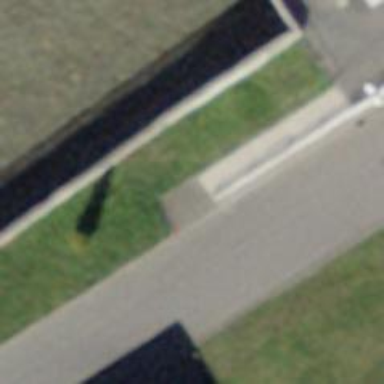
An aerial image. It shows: Set of steps on the road.